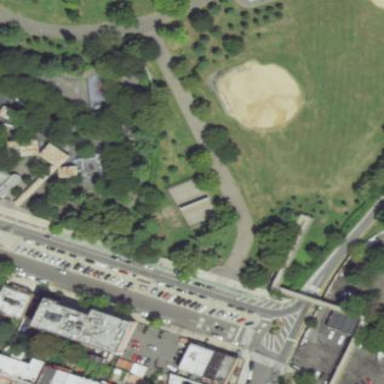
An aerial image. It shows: Baseball pitch for leisure and sports activities.